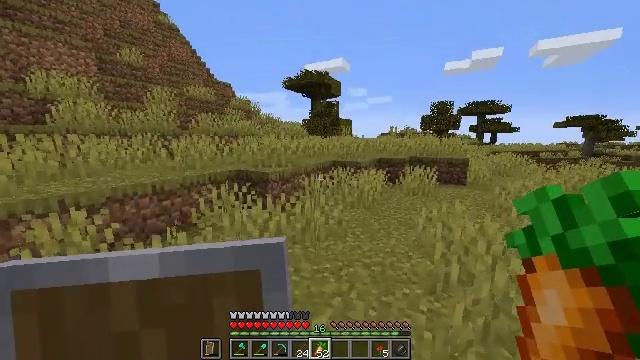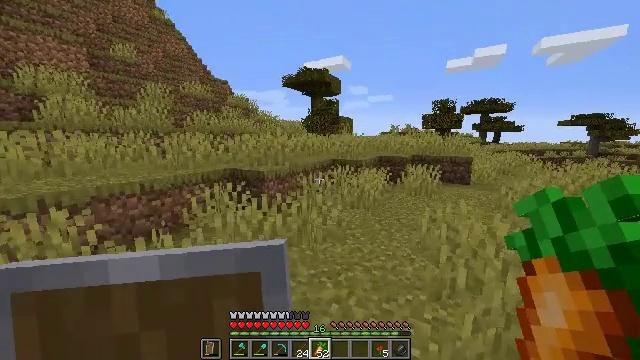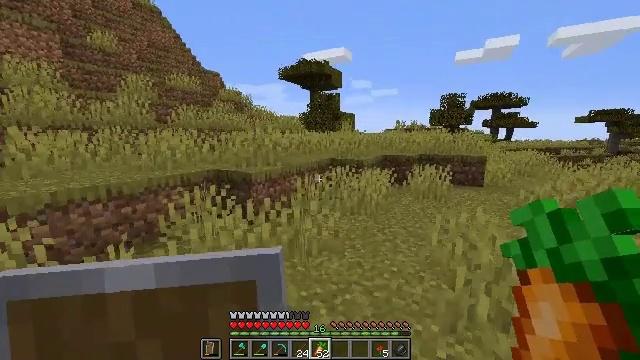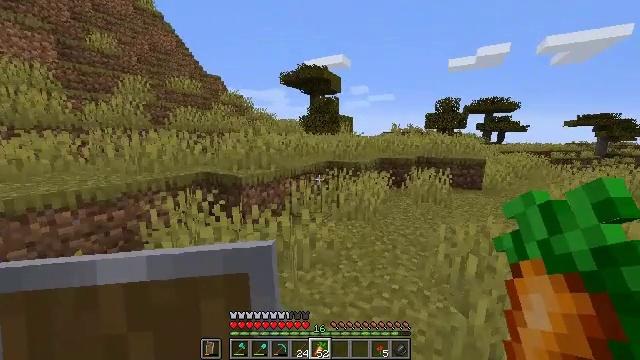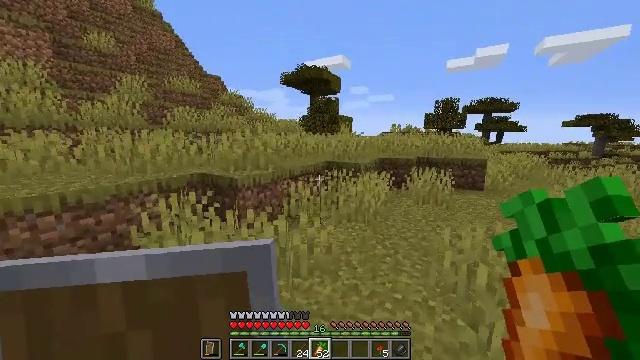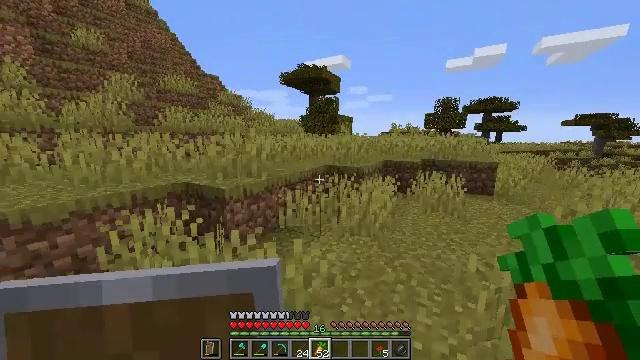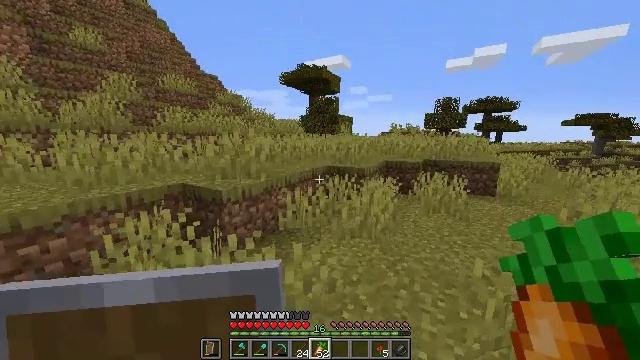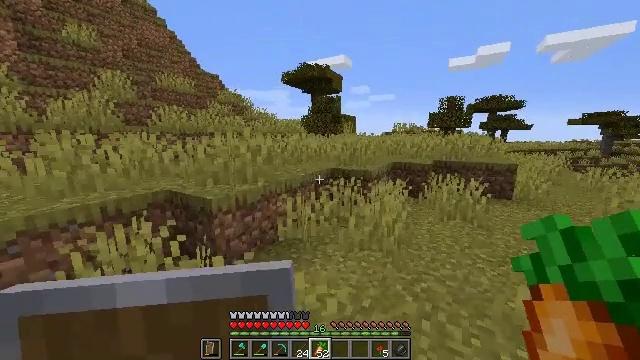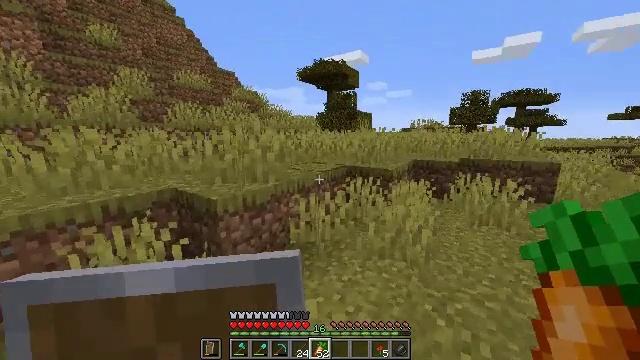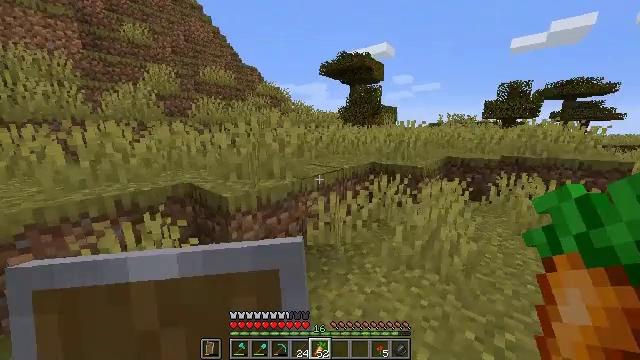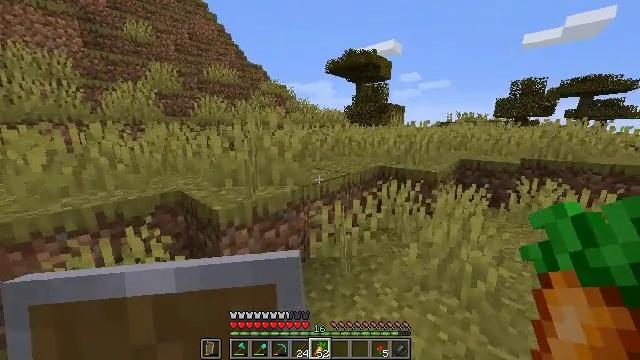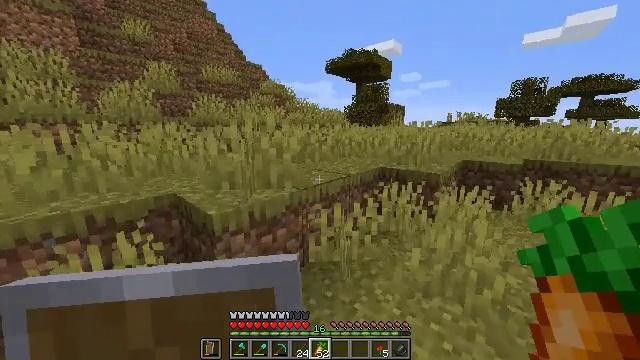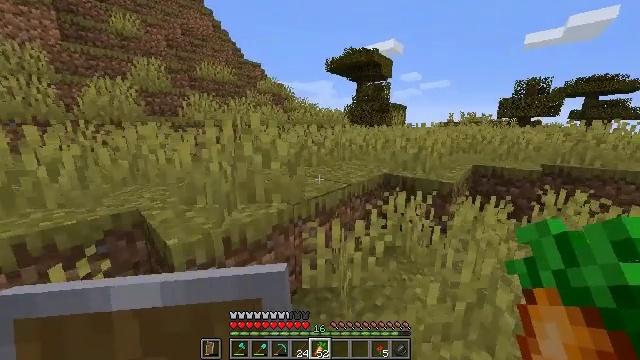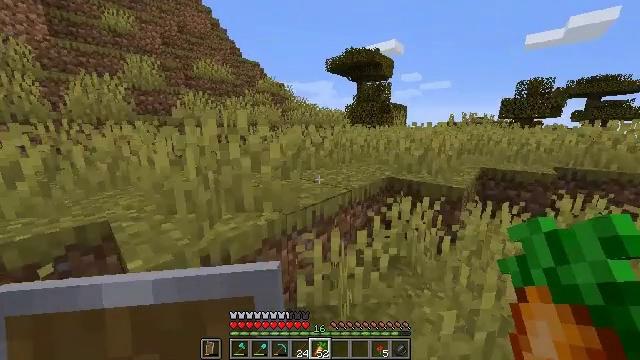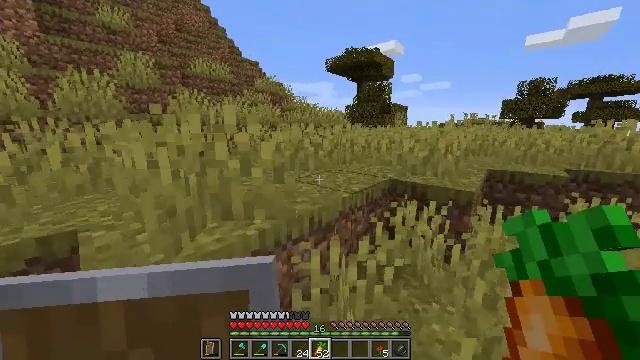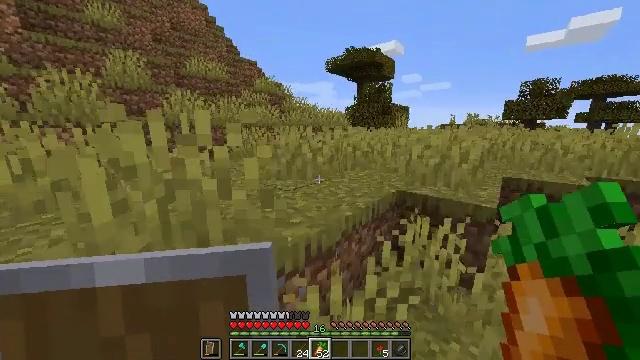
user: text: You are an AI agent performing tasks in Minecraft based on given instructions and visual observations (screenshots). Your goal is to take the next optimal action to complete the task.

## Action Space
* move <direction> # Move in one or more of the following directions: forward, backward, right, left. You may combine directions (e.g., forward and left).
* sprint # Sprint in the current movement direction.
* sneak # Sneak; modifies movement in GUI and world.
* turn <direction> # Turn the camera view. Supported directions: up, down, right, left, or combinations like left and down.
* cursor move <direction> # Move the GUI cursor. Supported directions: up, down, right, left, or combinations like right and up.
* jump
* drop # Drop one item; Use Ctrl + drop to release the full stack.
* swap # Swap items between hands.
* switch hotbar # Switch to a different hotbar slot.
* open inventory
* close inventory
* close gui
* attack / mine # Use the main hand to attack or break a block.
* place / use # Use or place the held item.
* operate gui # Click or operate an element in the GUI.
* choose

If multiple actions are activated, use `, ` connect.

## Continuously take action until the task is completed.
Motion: motion action
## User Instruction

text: Collect the gold block from a structure.
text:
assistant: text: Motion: move forward, sprint
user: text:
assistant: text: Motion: move forward, sprint
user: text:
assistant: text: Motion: move forward, sprint
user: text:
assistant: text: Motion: move forward, sprint
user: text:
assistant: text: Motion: move forward, sprint
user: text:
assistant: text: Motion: move forward, sprint
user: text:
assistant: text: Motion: move forward, sprint
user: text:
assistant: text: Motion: move forward, sprint, turn left
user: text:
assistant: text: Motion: move forward, sprint, turn left and down
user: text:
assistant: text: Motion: move forward, sprint, turn left
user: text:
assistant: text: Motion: move forward, sprint
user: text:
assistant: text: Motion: move forward, sprint
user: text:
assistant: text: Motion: move forward, sprint
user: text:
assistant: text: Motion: move forward, sprint
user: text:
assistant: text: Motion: move forward, sprint, jump
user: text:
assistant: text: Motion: move forward, sprint, jump
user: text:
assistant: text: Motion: move forward, sprint, jump
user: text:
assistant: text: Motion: move forward, sprint, jump
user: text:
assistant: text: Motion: move forward, sprint, jump
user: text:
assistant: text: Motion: move forward, sprint, jump
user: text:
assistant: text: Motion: move forward, sprint, jump
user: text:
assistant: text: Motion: move forward, sprint, jump
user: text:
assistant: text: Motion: move forward, sprint, jump
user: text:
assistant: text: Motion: move forward, sprint, jump
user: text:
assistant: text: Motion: move forward, sprint, jump
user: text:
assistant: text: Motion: move forward, sprint, jump
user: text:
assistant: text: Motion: move forward, sprint, jump
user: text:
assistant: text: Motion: move forward, sprint, jump
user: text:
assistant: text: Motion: move forward, sprint, jump
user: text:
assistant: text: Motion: move forward, sprint, jump